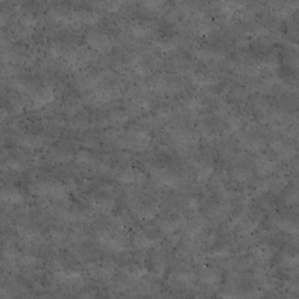
Label: non_frost